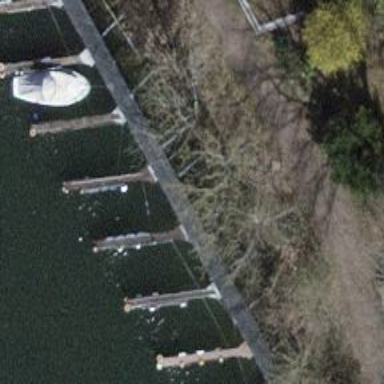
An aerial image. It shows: Metal pier with mooring facilities.